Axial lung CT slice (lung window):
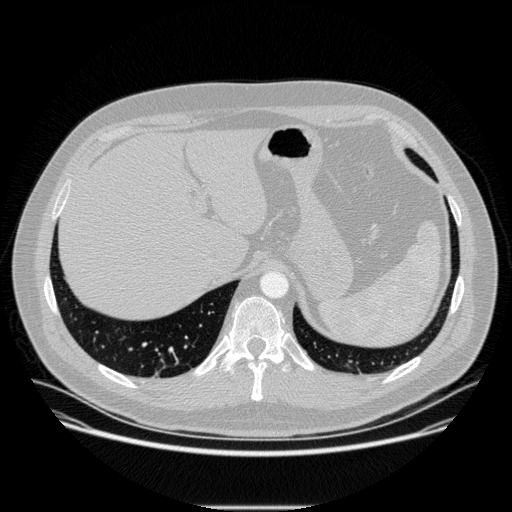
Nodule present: no